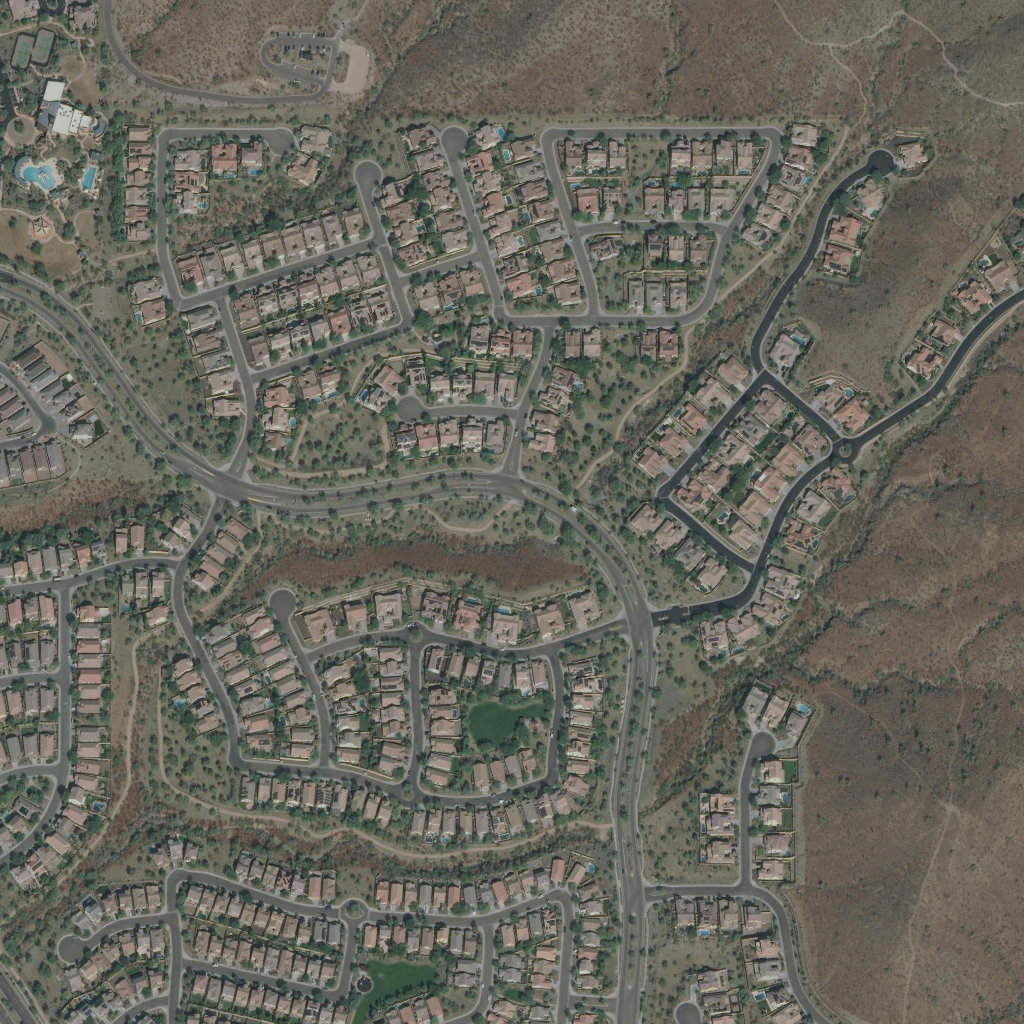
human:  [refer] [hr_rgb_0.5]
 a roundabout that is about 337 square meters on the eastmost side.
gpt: <box>[[81, 42, 83, 45, 0]]</box>